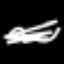
Label: squiggle